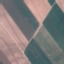
Land use / land cover class: AnnualCrop